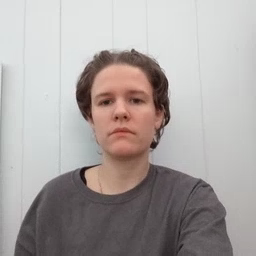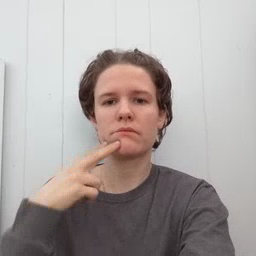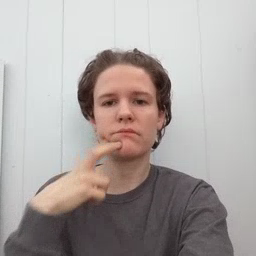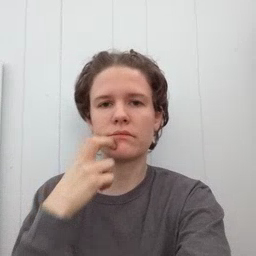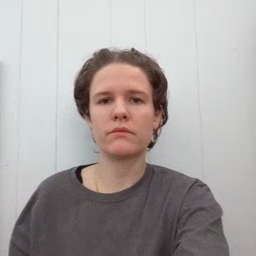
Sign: gum